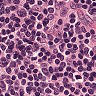
Metastatic tissue present: no